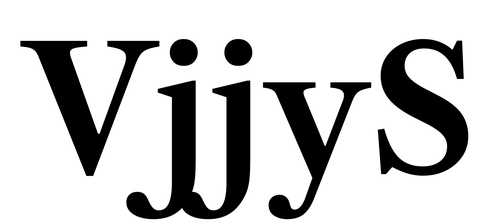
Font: LibreCaslonText_SemiBold